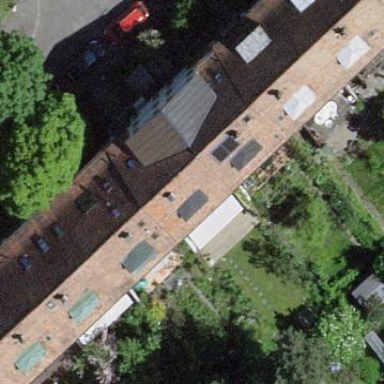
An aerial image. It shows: Terrace building.